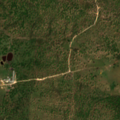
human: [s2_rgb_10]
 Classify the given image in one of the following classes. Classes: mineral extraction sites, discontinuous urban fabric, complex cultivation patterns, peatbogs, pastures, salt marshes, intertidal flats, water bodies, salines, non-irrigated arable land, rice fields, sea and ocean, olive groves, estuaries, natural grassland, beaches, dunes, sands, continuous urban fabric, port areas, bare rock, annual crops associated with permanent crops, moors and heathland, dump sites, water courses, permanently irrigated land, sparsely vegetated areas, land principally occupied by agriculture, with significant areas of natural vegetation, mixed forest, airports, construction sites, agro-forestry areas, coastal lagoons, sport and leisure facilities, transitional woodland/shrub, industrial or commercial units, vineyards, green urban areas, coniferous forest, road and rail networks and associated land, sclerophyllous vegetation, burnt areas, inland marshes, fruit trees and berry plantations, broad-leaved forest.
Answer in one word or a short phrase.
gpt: continuous urban fabric